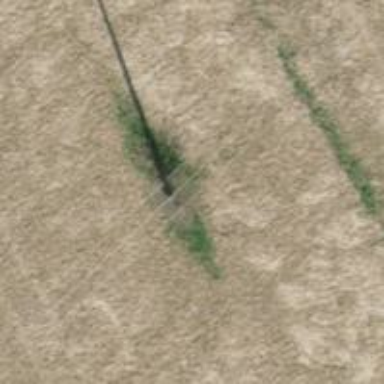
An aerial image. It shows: Power pole.